Question: I have a plot which looks like this:

I would like to add a color legend, preferably outside the graph itself. So, for example, a legend with a red dot and, after it, a description of what each red point in the plot means. Similarly for blue.
i.e.
(red dot) 'description'
(blue dot) 'description'
Is there a way to do this in gnuplot?
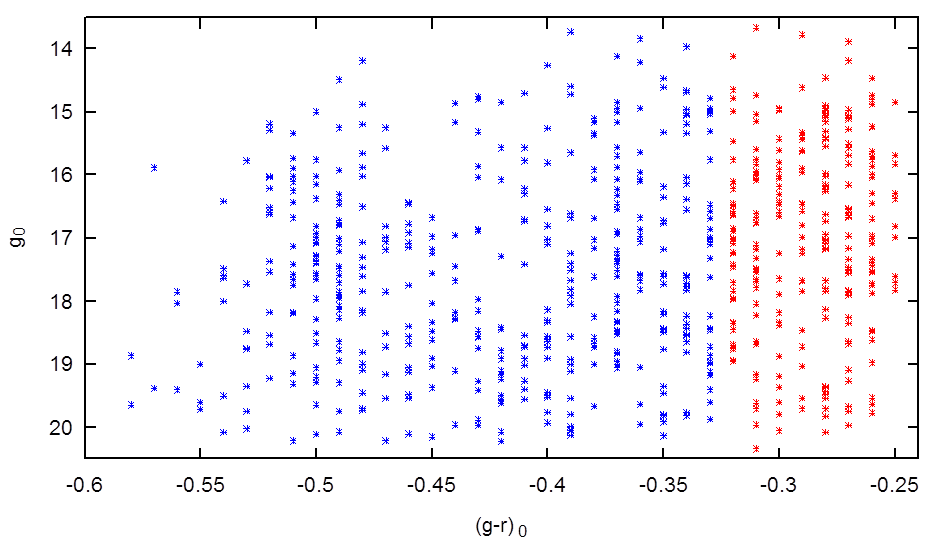
Answer: first, set the key properly:
'''
set key top right outside
'''
Then add of to the plot command like this:
'''
plot 'data1.txt' title 'description 1', 'data2.txt' title 'description 2'
'''